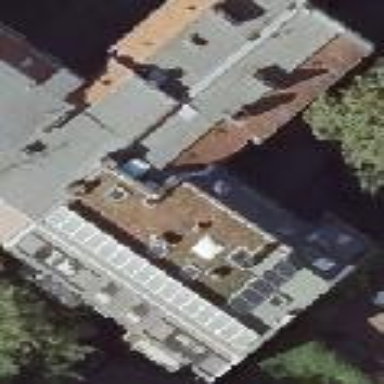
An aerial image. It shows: Residential building with double saltbox roof shape.